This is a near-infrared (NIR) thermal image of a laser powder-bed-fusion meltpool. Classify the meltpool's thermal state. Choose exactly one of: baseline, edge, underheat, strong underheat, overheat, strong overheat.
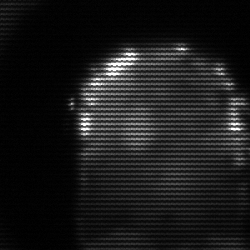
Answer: baseline